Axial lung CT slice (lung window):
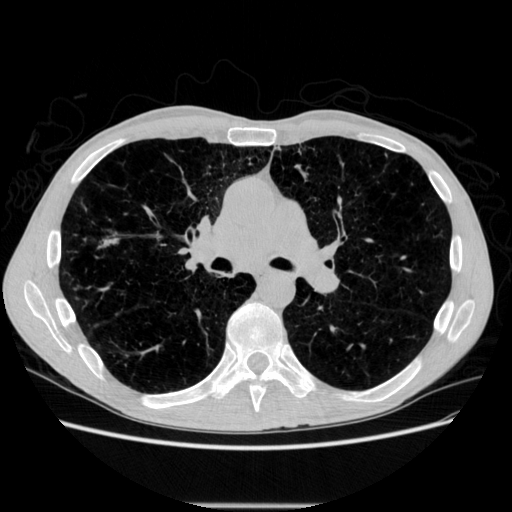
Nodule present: no